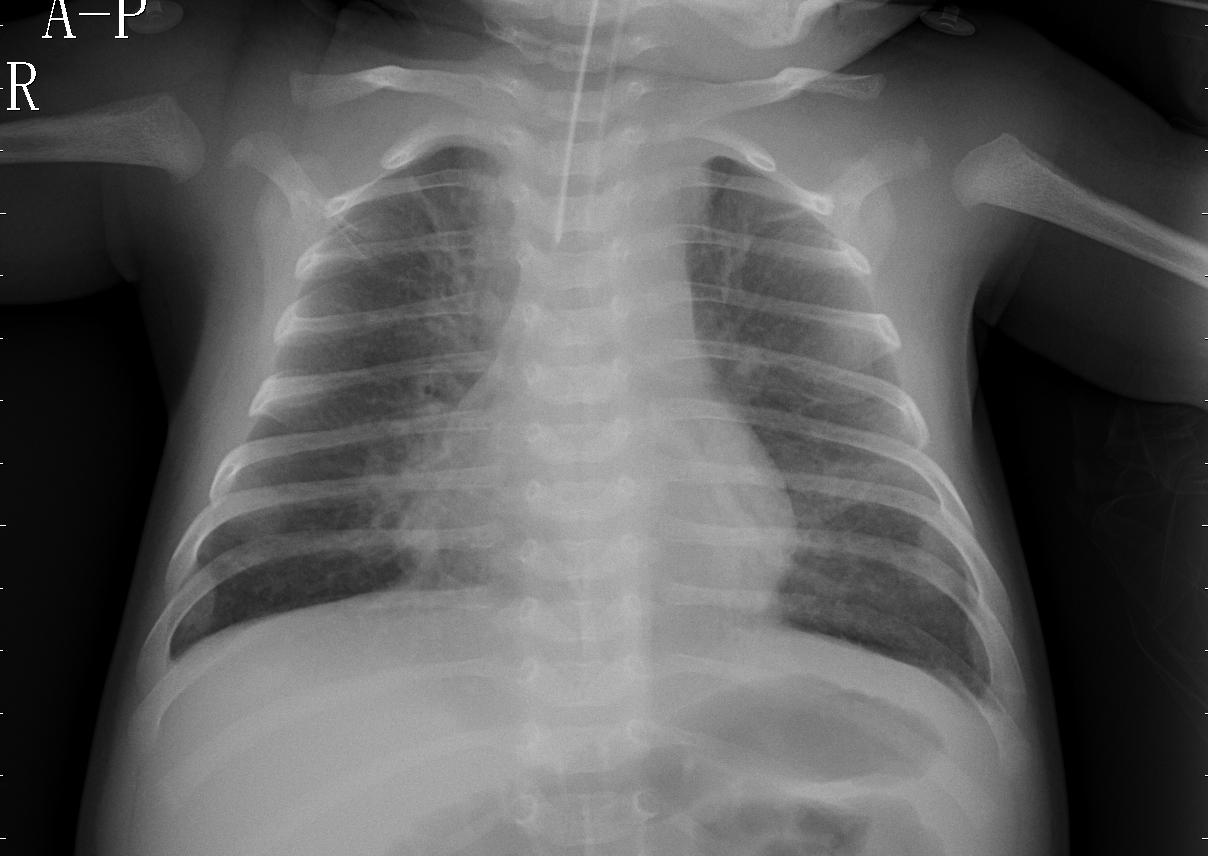
Diagnosis: PNEUMONIA